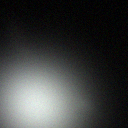
Screen state: off